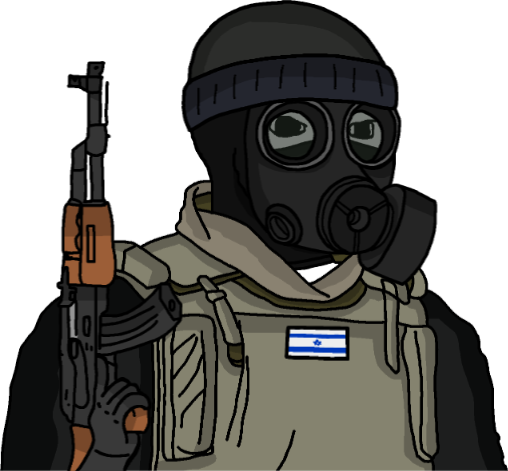
Label: 5_Oomer